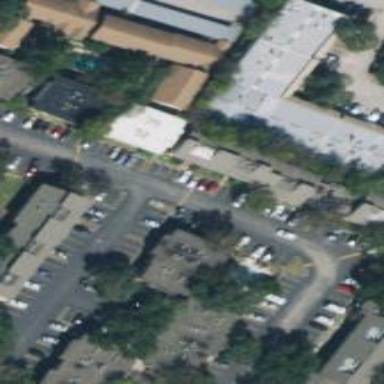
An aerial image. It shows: Commercial building.